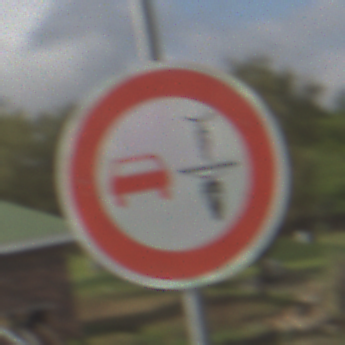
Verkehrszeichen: VerbotUeberholenEinspurigeFahrzeuge
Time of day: MorningAfternoon
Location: Outdoor (Nature)
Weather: PartlyCloudy
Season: NotSpecified
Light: Natural